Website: lowes
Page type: customer-info-address
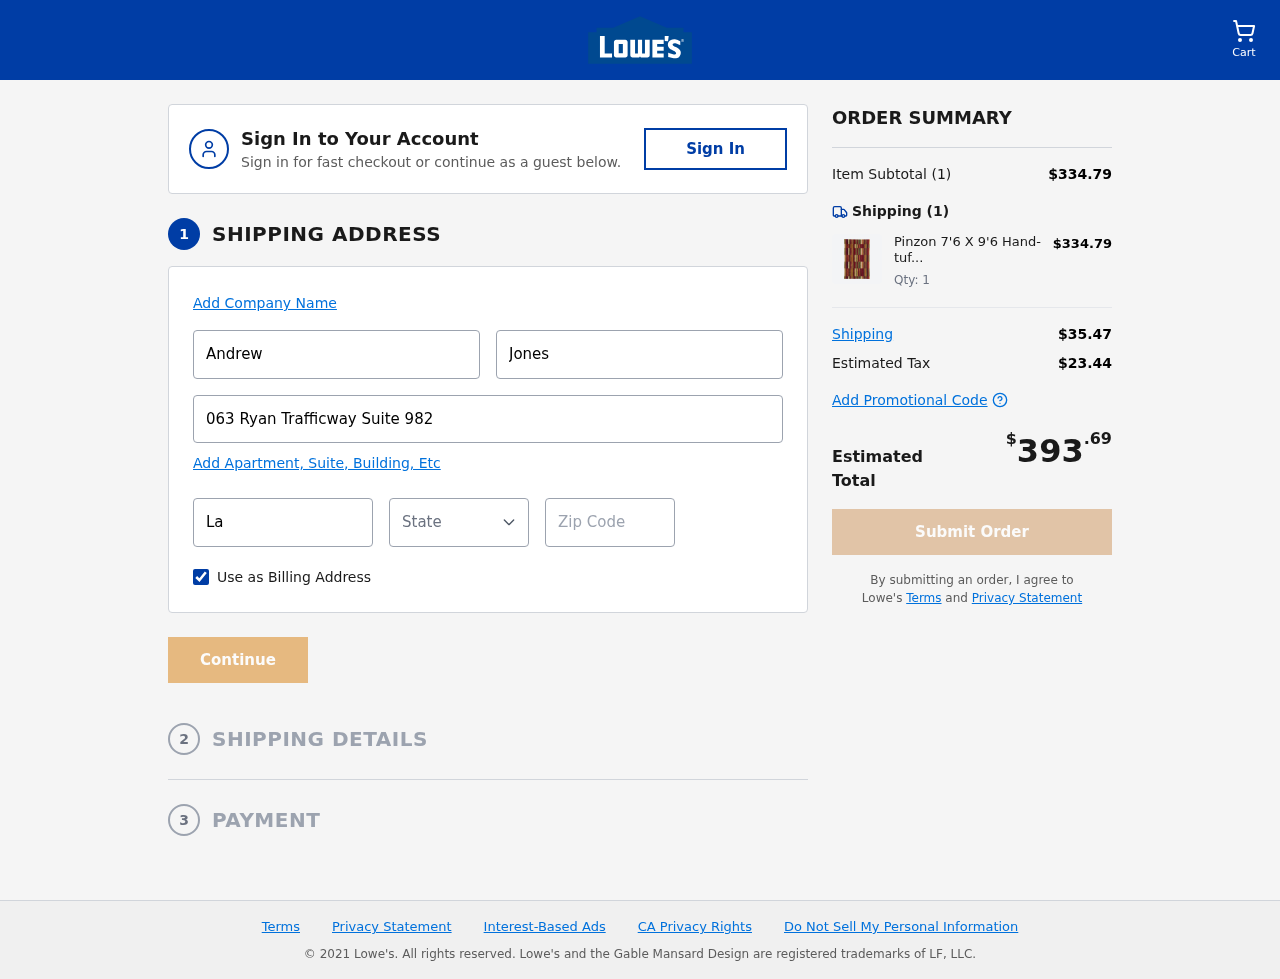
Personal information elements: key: PII_CITY
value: Lake Jesus
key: PII_FIRSTNAME
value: Andrew
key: PII_LASTNAME
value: Jones
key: PII_POSTCODE
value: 01253
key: PII_STATE_ABBR
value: GU
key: PII_STREET
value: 063 Ryan Trafficway Suite 982
Product elements: key: PRODUCT1_NAME
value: Pinzon 7'6 X 9'6 Hand-tufted Loft Wool Rug
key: PRODUCT1_PRICE
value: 334.79
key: PRODUCT1_QUANTITY
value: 1
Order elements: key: ORDER_NUM_ITEMS
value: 1
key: ORDER_SUBTOTAL
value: $334.79
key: ORDER_NUM_ITEMS2
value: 1
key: ORDER_SHIPPING_COST
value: $35.47
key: ORDER_TAX
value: $23.44
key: ORDER_TOTAL
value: $393.69